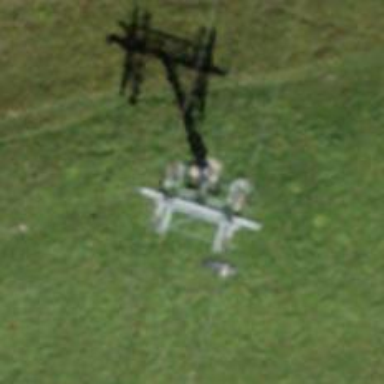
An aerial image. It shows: Pylon for aerialway.